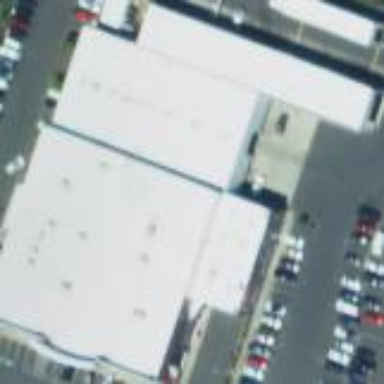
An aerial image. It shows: Car shop building.